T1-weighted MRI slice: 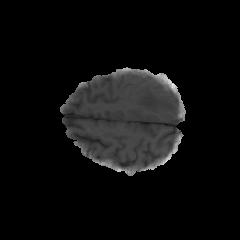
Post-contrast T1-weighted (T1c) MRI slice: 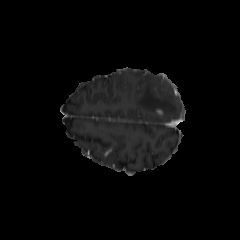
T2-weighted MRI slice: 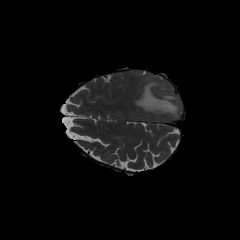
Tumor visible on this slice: yes